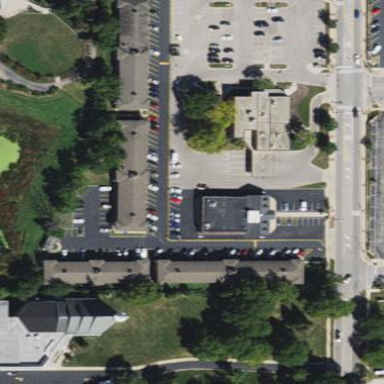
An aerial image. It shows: Retail area.